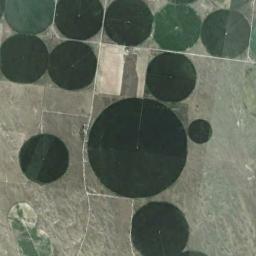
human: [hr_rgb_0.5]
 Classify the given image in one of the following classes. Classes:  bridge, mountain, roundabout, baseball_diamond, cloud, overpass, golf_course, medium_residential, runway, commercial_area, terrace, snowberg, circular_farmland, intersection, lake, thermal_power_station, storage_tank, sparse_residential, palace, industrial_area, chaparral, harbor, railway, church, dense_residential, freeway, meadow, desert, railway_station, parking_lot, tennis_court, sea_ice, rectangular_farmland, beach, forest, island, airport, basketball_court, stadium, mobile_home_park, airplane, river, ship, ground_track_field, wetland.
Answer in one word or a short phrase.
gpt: circular_farmland